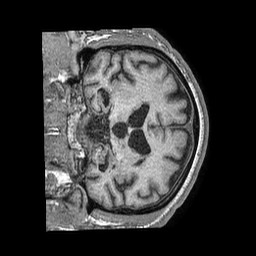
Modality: T1w
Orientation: coronal
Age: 52
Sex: male
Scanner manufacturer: philips
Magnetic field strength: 1.5 T
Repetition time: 0.007748 s
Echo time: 0.003575 s